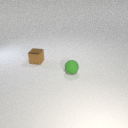
small green rubber sphere to the right of small brown metal cube